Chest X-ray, PA view. Patient: 66 years old, sex F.
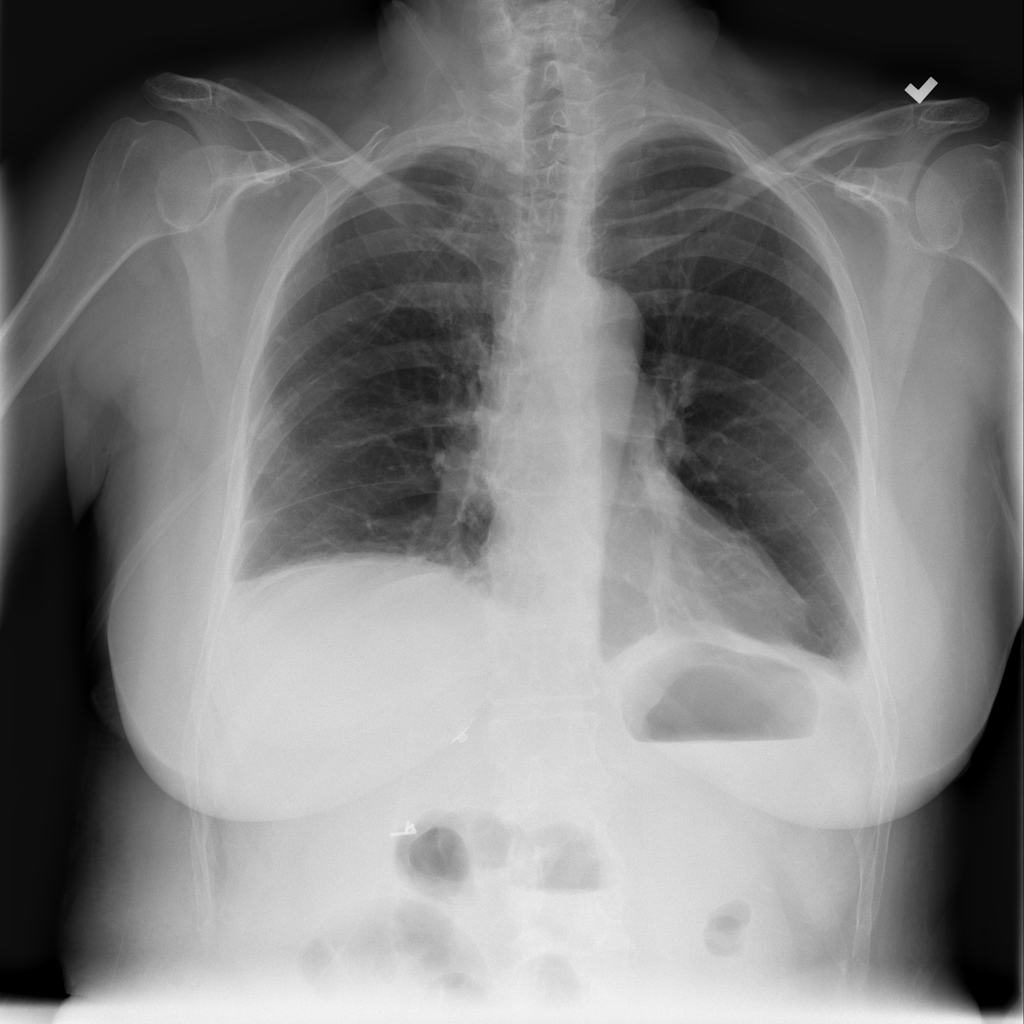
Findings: Atelectasis, Effusion